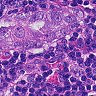
Metastatic tissue present: yes